Question: i am having a problem retrieving data from my firestore application ..
i have a map of map of strings in each document of the Snapshot and i don't know how to retrieve it .. i tried to search but found nothing ..
can anyone help ?!
i can't post images so here it is link for the hierarchy of the data base
<URL>

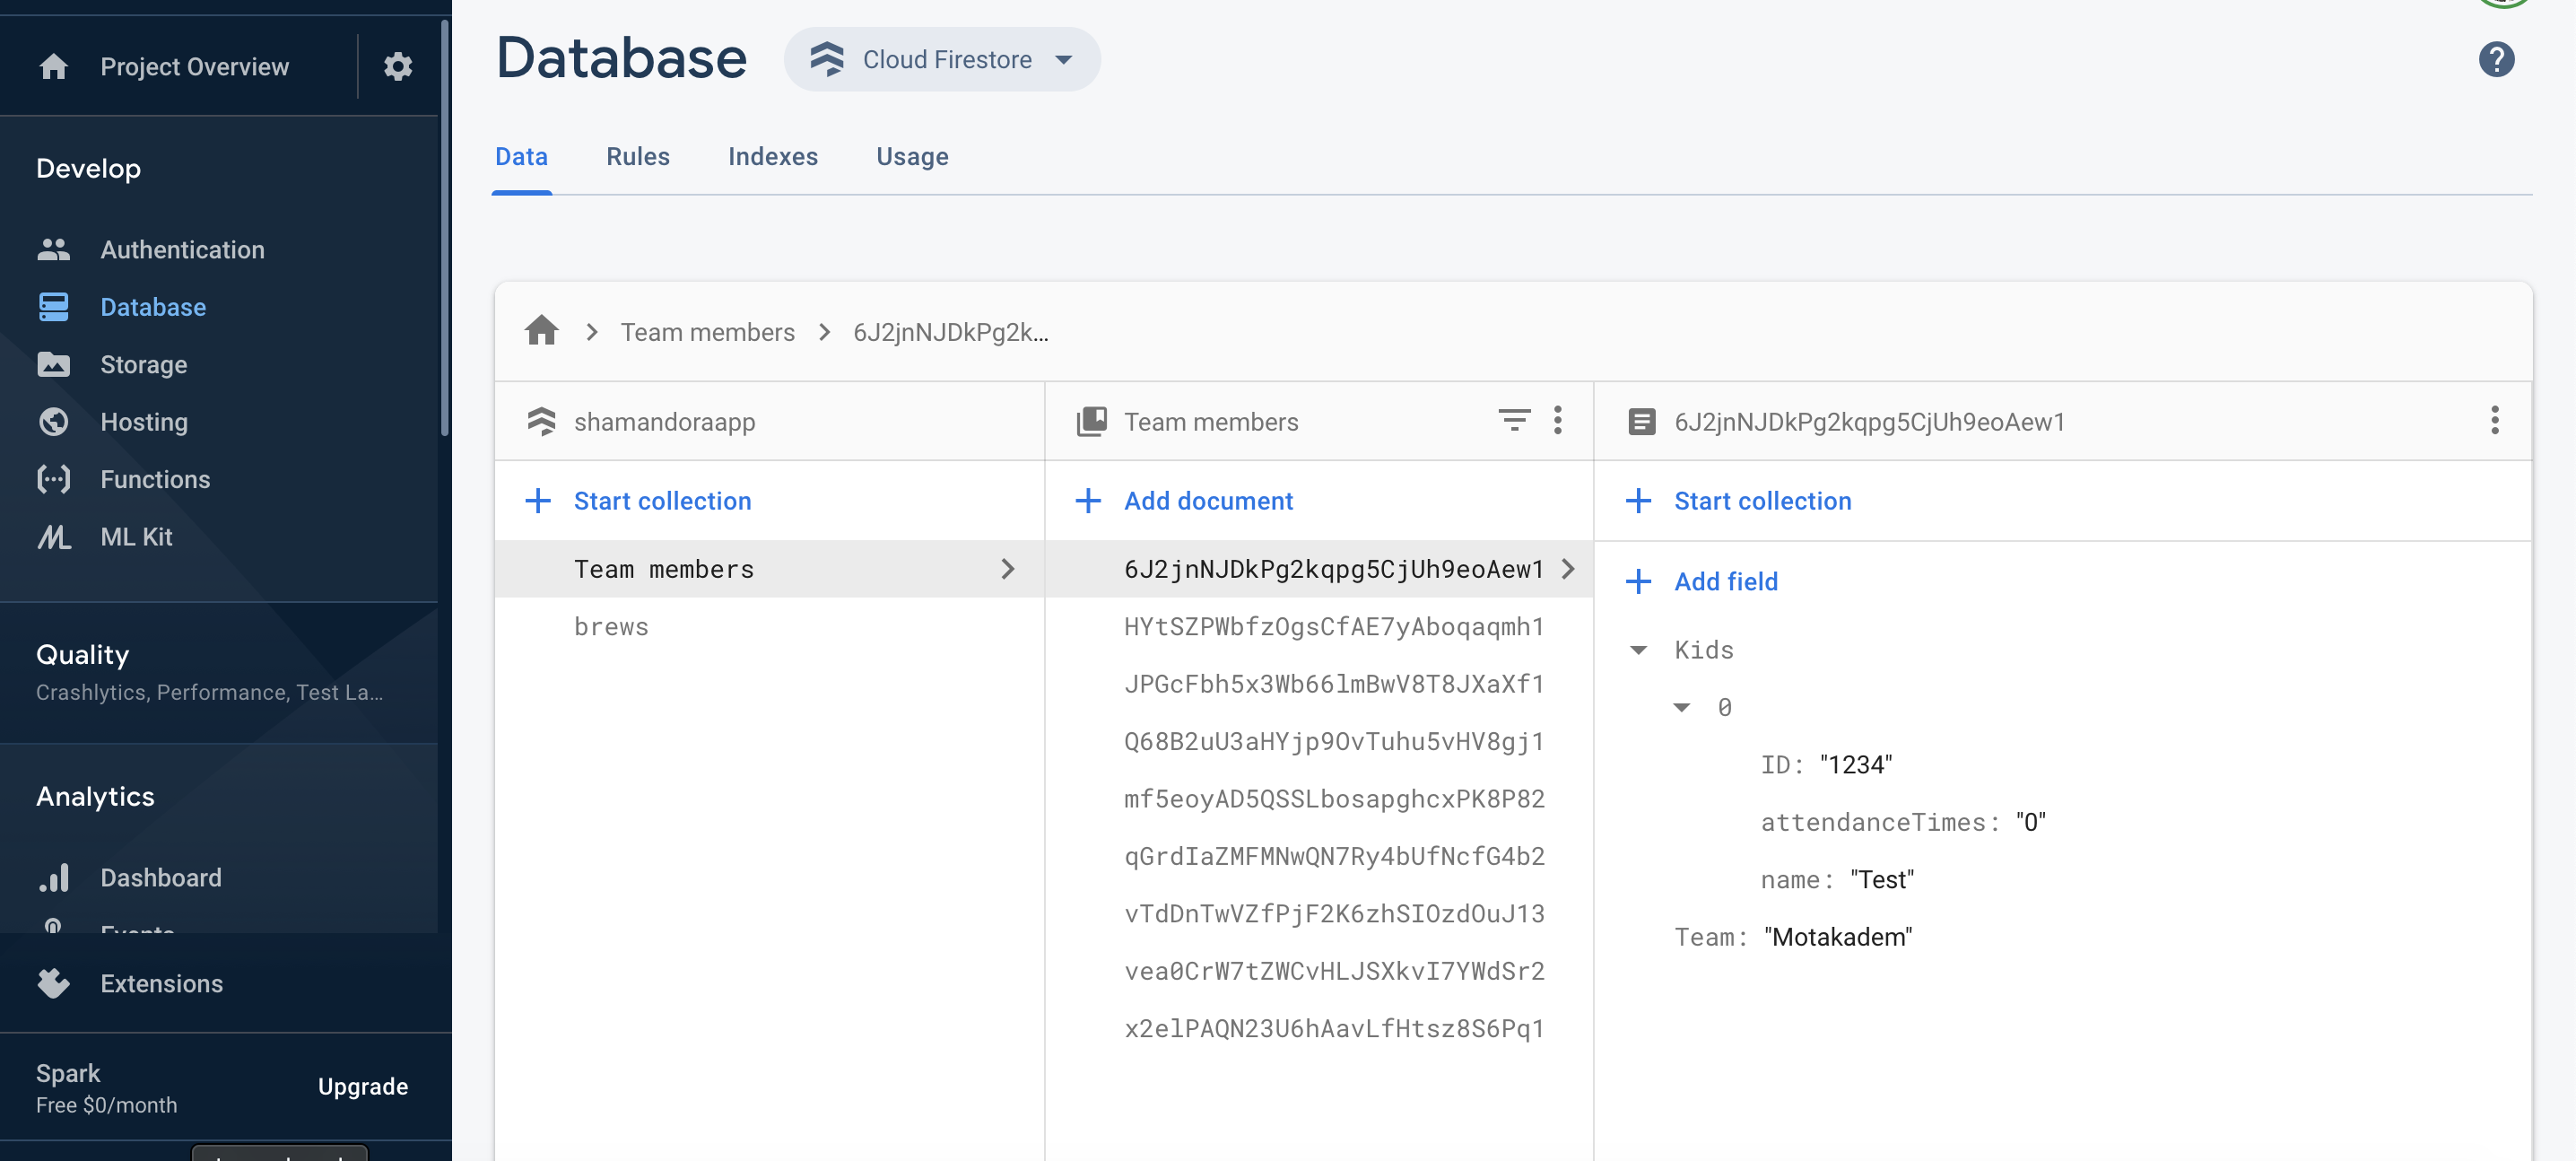
Answer: You can either use DataCollection and let the FireStore handle the ID or for this particular problem .. if we assumed you had a QuerySnapshot snapshot
'''
snapshot.documents.forEach((doc){
doc.data.forEach((k,v)//at which k is key and v is value
{
print('${k}: ${v}');
object obj = new object();
obj.setObj(v['1'] ?? '',v['2'] ?? '',v['3'] ??'');
objectList.add(obj);
});
});
'''